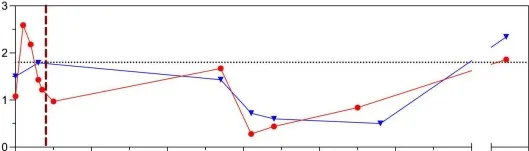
Absolute neutrophil.
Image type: pathology (masson_trichrome)